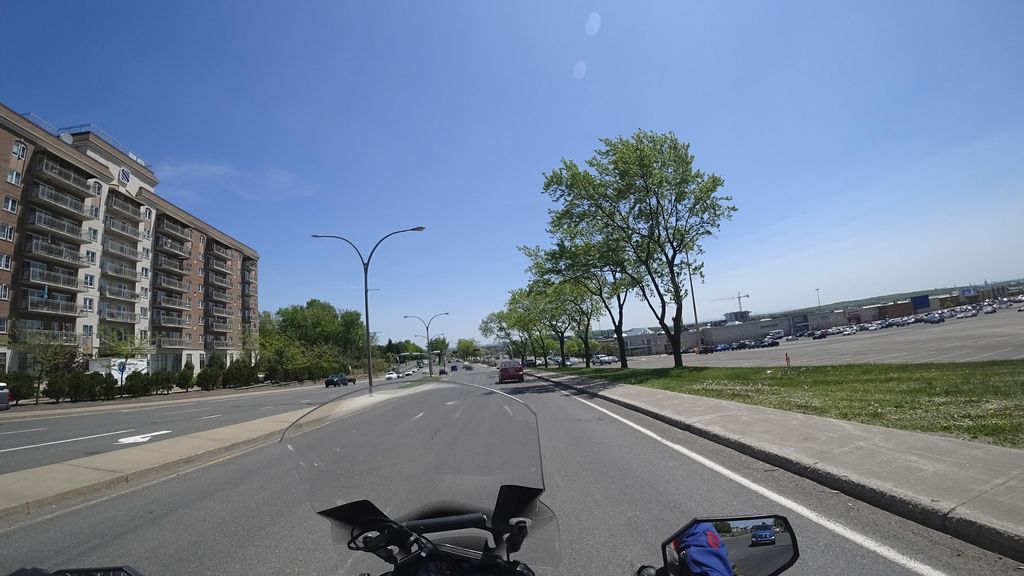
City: quebec_city